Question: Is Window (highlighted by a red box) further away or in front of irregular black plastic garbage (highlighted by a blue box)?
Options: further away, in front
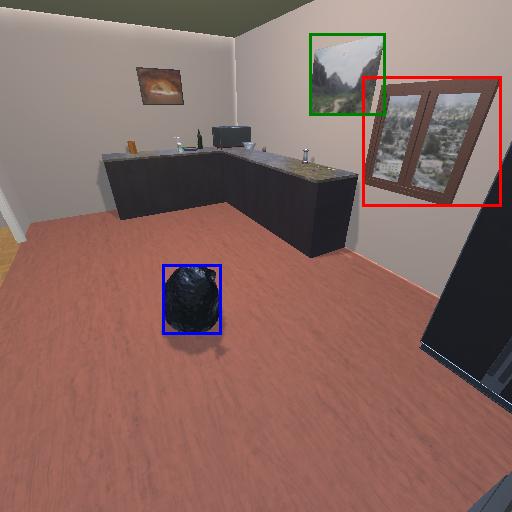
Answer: further away